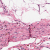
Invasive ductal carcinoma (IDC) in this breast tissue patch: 0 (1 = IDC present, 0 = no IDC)